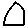
Label: house